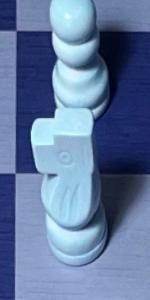
Label: Knight_White